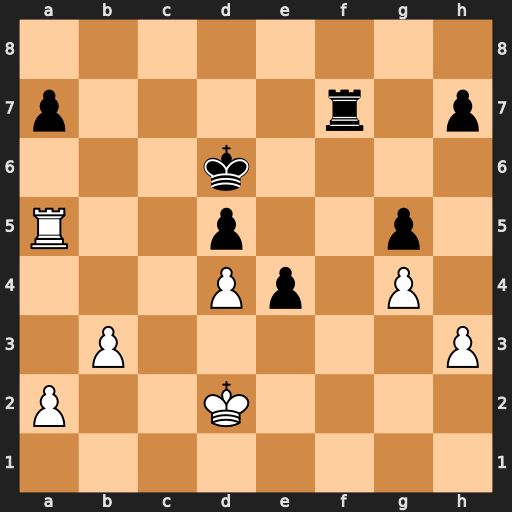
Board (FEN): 8/p4r1p/3k4/R2p2p1/3Pp1P1/1P5P/P2K4/8
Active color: w
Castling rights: -
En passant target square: -
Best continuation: Ra6+ Kd7 Rxa7+